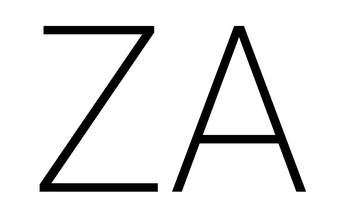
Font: Roboto_ExtraLight